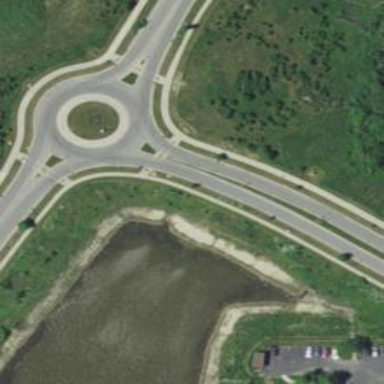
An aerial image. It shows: Marked crossing on the road.